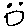
Label: smiley face